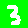
Digit: 3